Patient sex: M
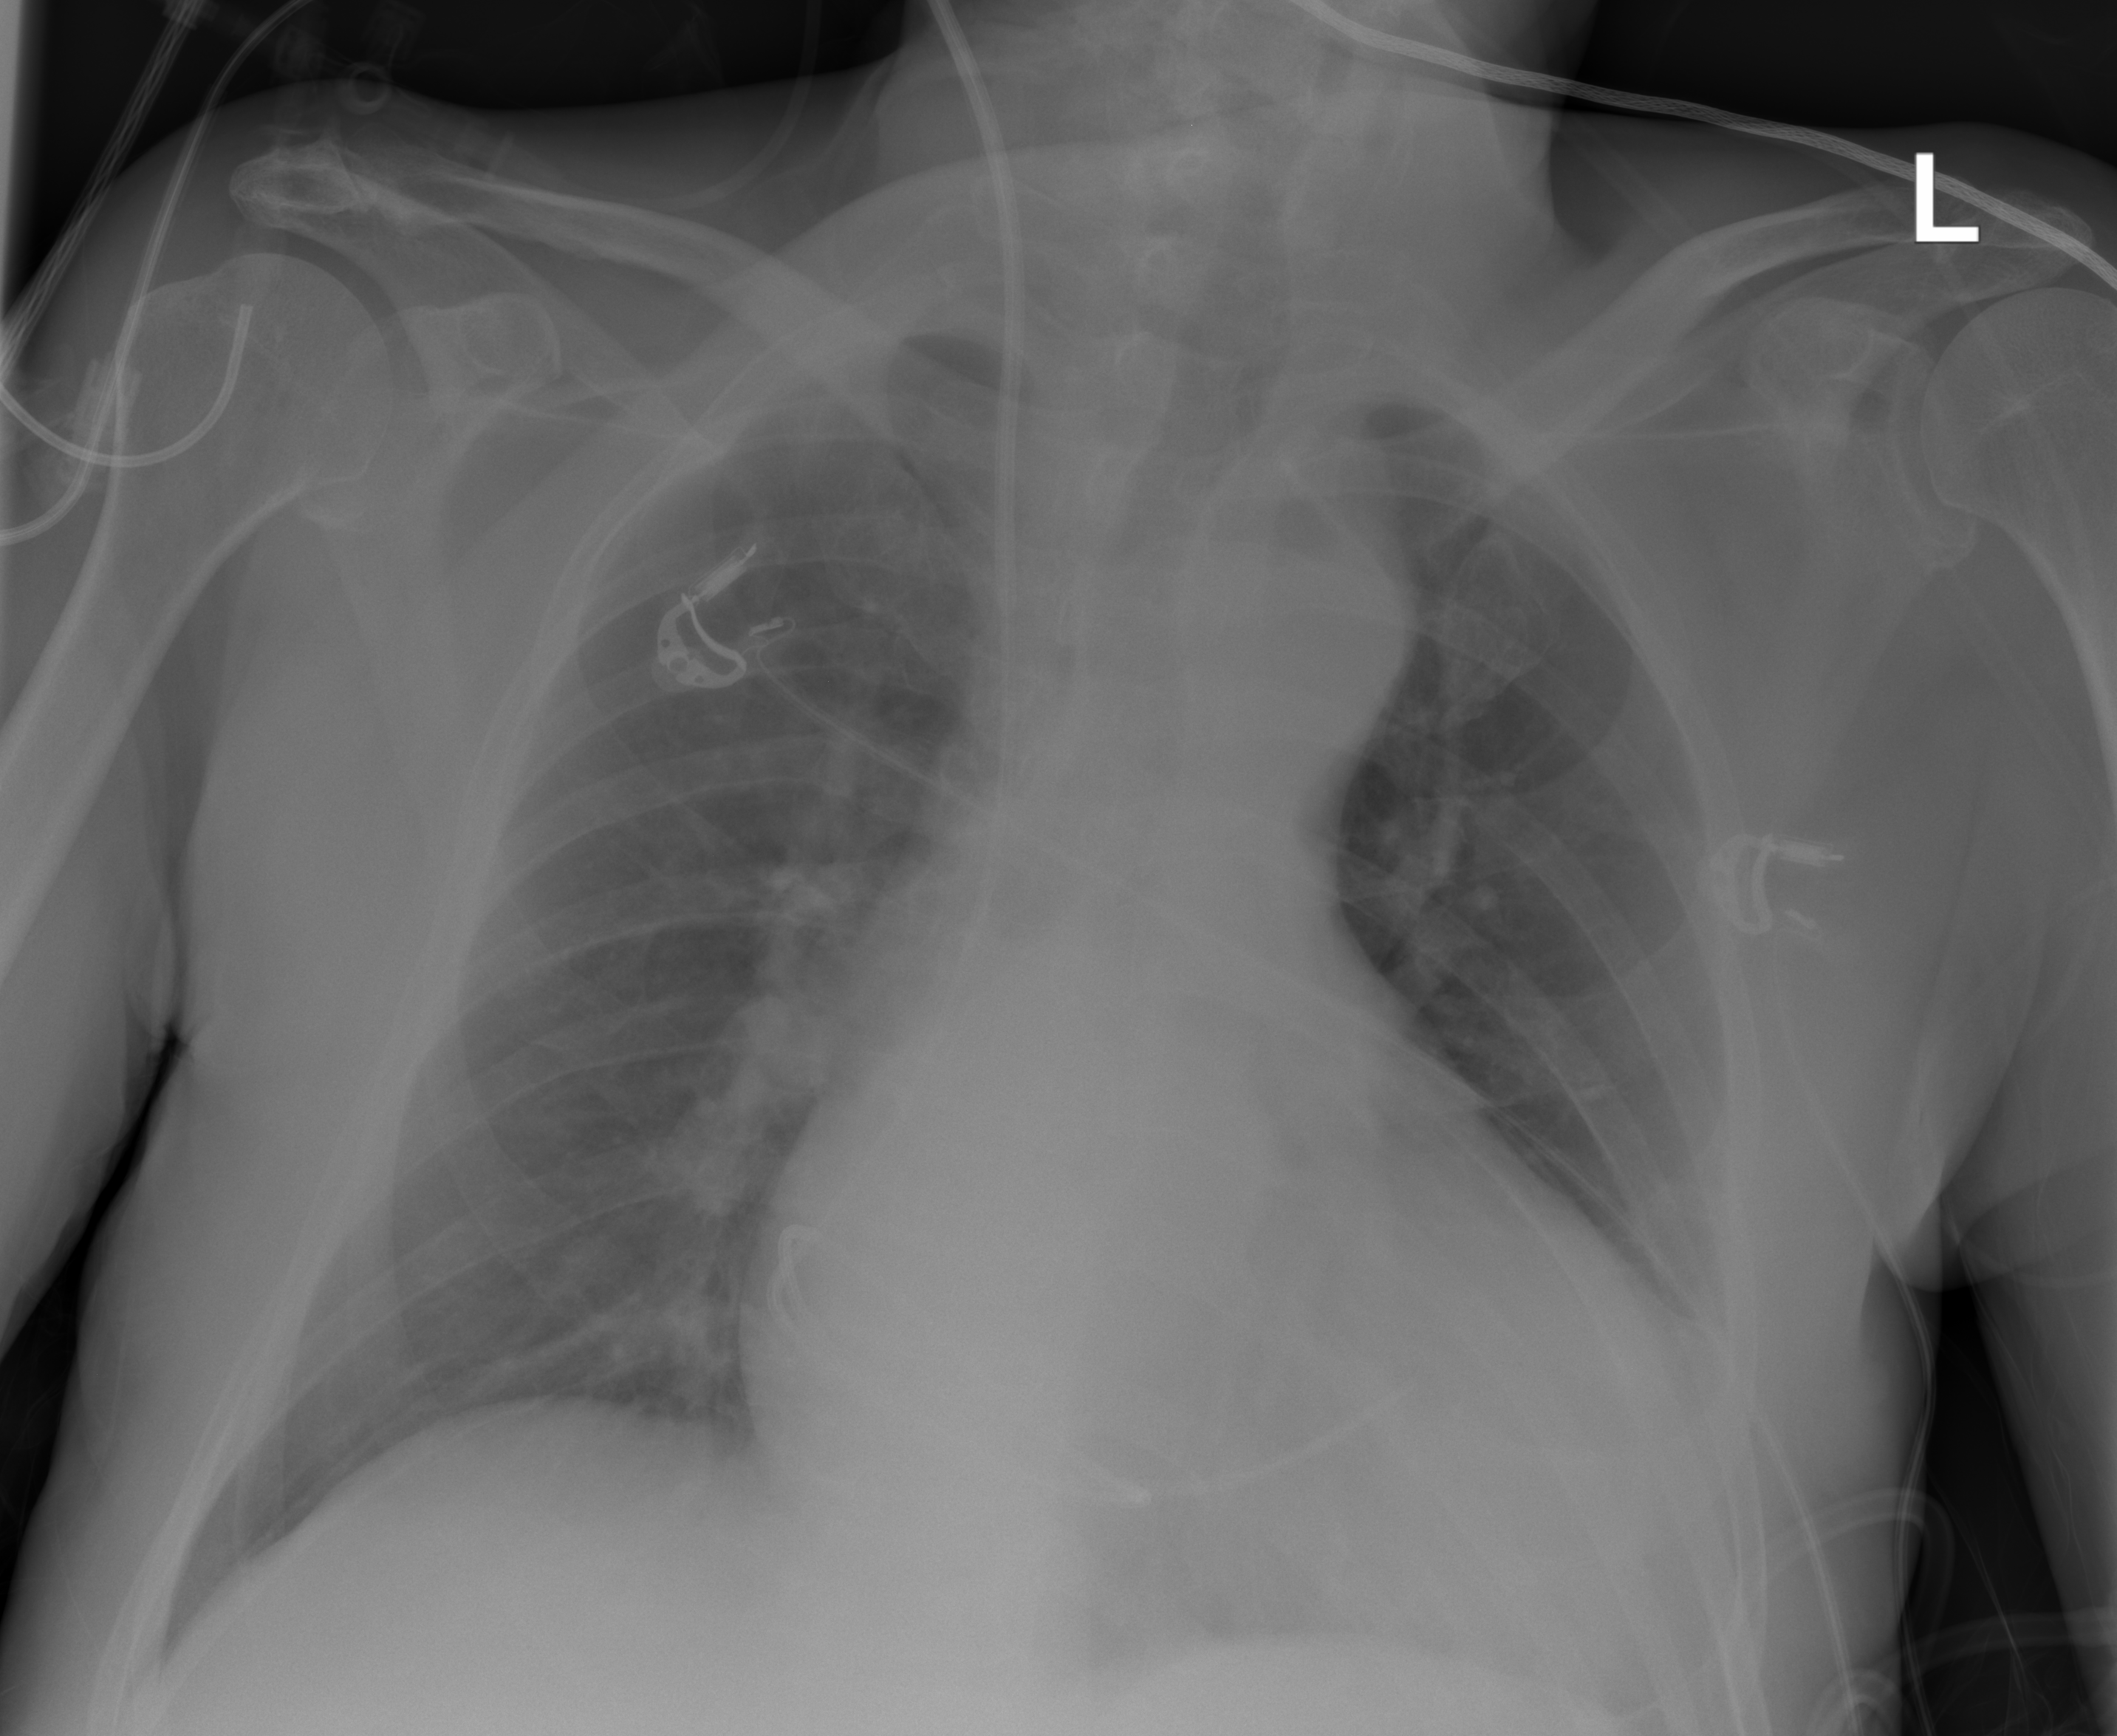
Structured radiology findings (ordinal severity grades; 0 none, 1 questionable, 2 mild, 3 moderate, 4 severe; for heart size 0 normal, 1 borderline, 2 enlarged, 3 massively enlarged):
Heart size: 2
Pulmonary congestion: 2
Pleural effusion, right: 0
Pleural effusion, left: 0
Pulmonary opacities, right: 0
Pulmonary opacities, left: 0
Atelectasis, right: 0
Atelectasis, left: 0